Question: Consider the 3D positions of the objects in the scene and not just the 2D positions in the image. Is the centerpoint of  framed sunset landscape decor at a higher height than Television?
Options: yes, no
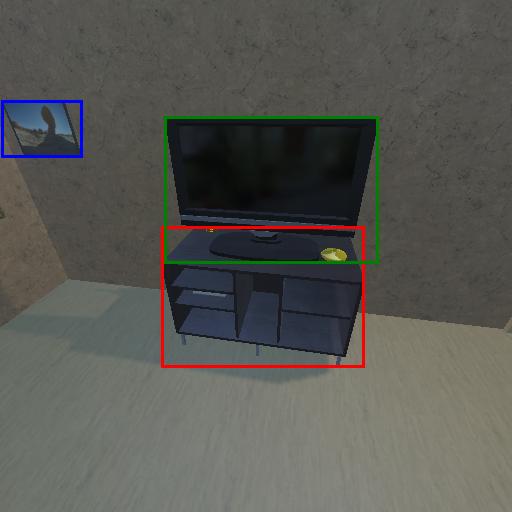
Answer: yes